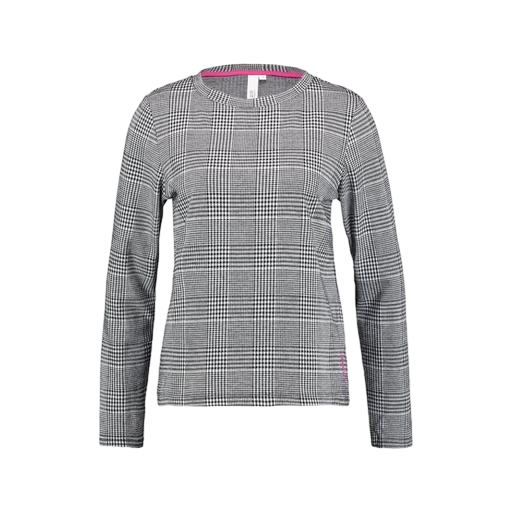
black checkered long sleeved shirt, long-sleeve shirt, grey female checked shirt, white background